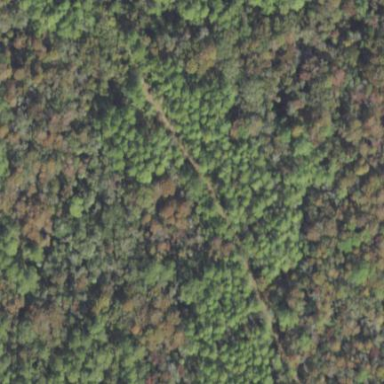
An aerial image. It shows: Forest area dominated by needle-leaved trees.